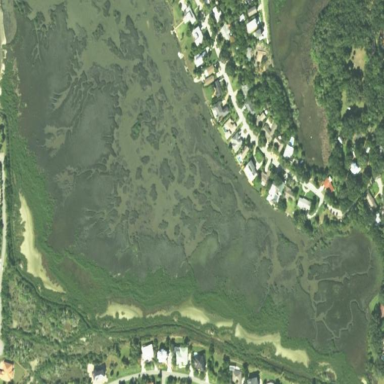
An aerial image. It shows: Saltmarsh wetland.